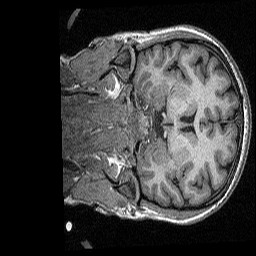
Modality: T1w
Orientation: coronal
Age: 36
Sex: female
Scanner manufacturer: siemens
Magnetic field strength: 3 T
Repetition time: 2.3 s
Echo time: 0.00298 s